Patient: sex F, age 56
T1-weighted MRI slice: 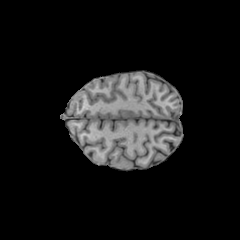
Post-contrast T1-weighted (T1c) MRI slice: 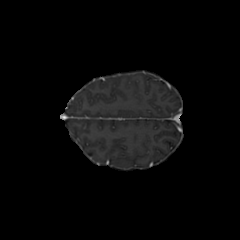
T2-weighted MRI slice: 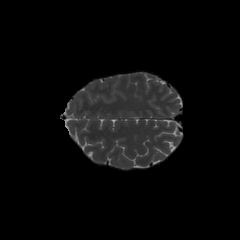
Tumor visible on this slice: no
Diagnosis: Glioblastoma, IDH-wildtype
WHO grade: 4